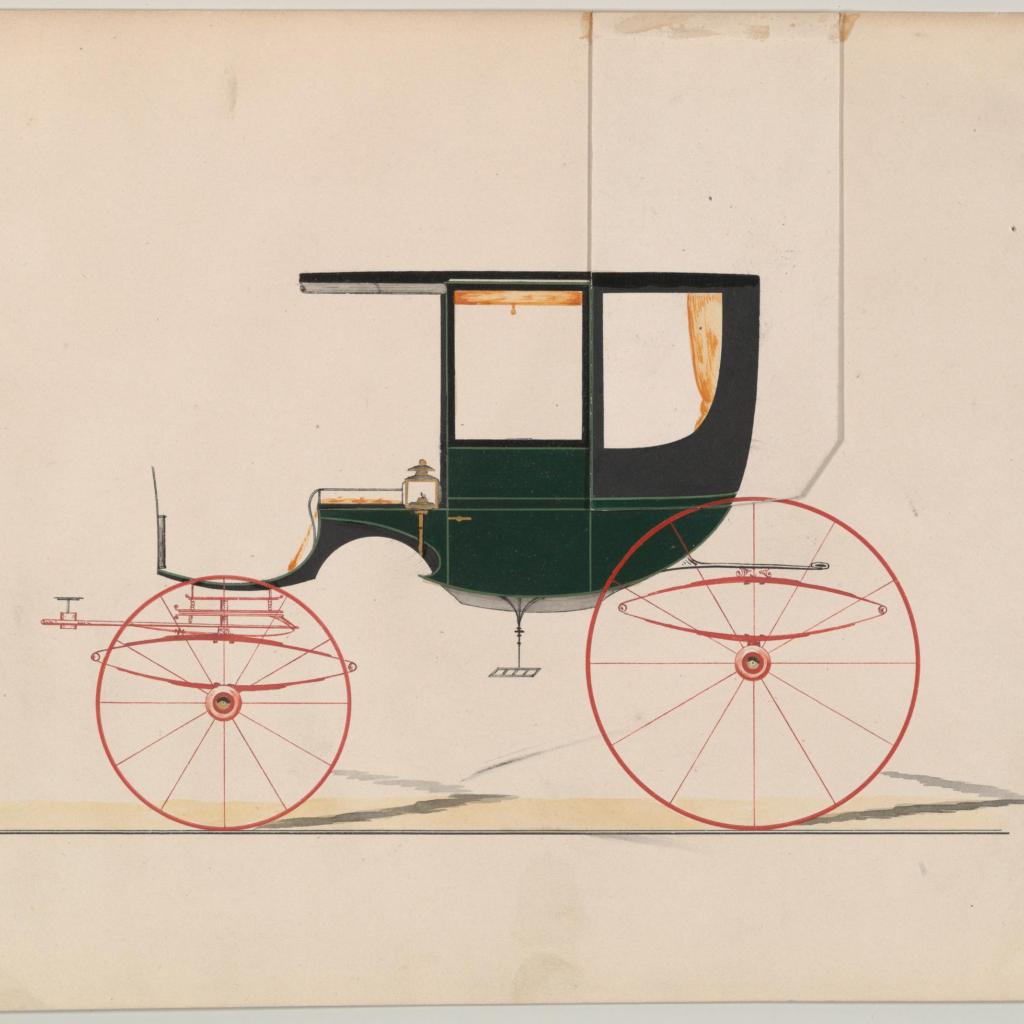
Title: Design for Rockaway, no. 558
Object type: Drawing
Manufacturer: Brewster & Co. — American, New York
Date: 1850–70
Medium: Pen and black ink, watercolor and gouache with gum arabic and metallic ink
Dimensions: sheet: 6 3/8 x 8 7/8 in. (16.2 x 22.5 cm)
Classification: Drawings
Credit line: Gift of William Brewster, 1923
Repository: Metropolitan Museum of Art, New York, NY